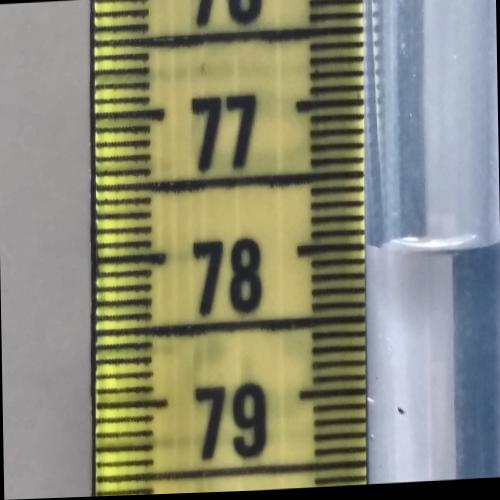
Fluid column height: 78.0 cm